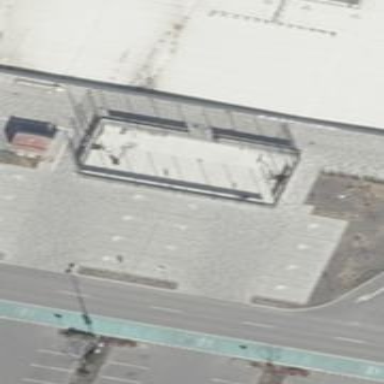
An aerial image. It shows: Parking area with surface.